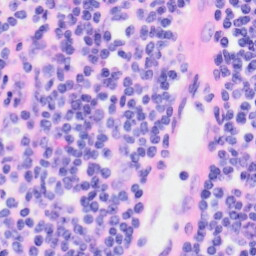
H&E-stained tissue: Kidney